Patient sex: M
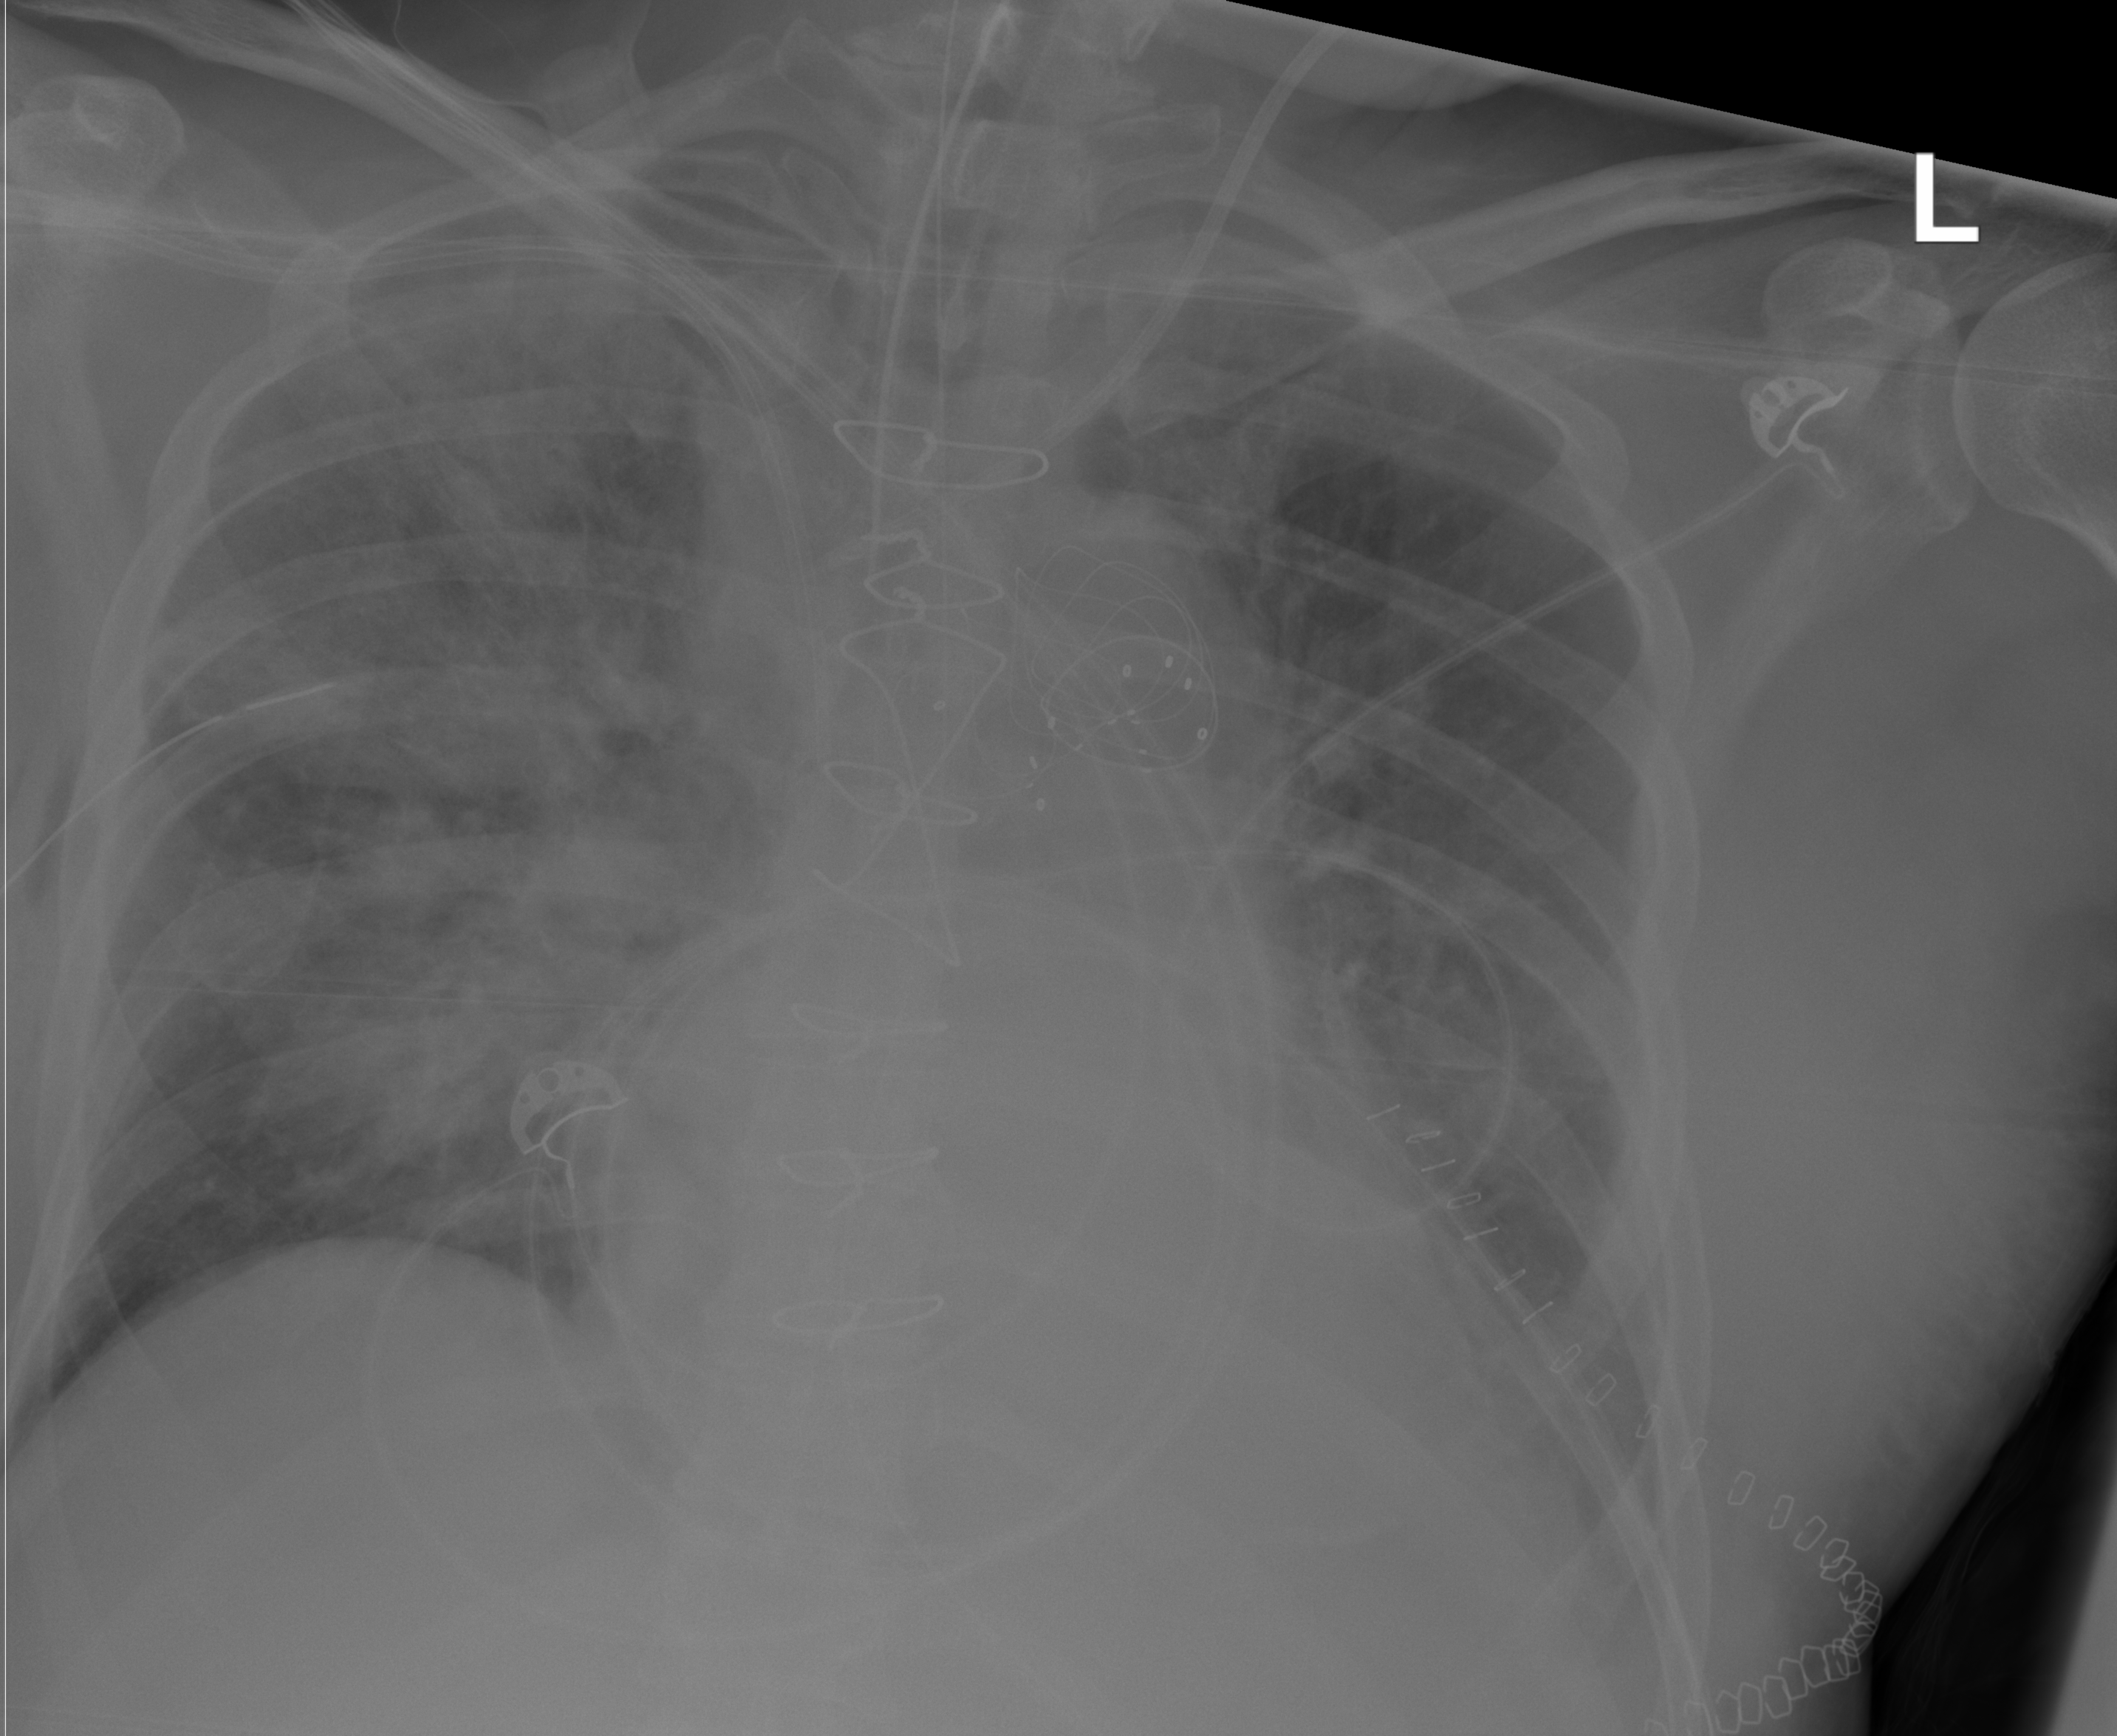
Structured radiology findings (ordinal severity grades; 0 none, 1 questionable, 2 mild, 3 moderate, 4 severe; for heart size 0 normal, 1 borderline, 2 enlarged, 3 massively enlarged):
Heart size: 2
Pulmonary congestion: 2
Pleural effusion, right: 0
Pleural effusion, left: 0
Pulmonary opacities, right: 3
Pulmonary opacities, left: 2
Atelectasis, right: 3
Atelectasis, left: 2